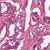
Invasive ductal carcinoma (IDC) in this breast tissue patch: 1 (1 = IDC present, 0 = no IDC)